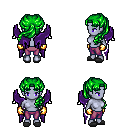
a pixel art fantasy rpg character, female body template, dark elf, purple skin, purple wings, magenta pants, green princess hairstyle, gold gloves, gray slippers, four views (front, back, left, right), 2x2 character sprite sheet, small pixel art, hard edges, no anti-aliasing